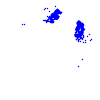
Particle: electron